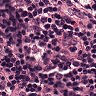
Metastatic tissue present: no